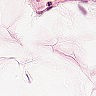
Metastatic tissue present: no